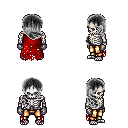
a pixel art fantasy rpg character, male body template, skeleton, red tattered cape, gold greaves, gray right-swept hairstyle, metal gloves, four views (front, back, left, right), 2x2 character sprite sheet, small pixel art, hard edges, no anti-aliasing